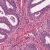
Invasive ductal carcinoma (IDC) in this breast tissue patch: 0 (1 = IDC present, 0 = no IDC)